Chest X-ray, AP view. Patient: 26 years old, sex M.
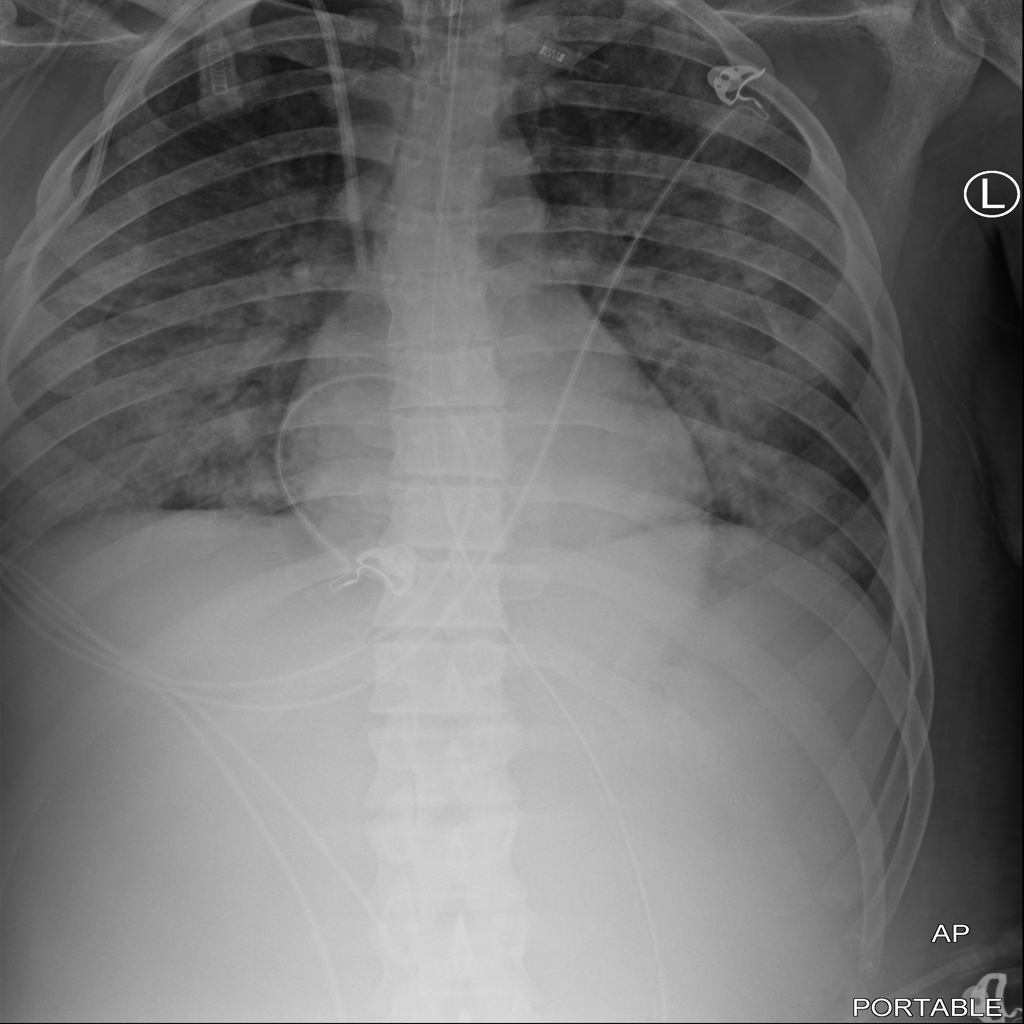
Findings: No Finding